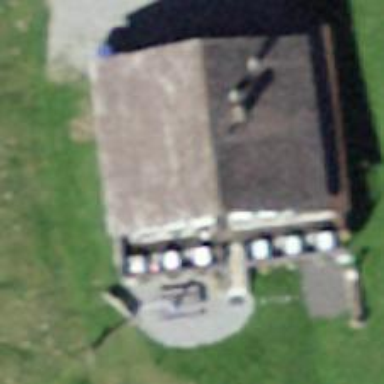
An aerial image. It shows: Restaurant.